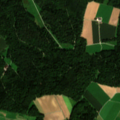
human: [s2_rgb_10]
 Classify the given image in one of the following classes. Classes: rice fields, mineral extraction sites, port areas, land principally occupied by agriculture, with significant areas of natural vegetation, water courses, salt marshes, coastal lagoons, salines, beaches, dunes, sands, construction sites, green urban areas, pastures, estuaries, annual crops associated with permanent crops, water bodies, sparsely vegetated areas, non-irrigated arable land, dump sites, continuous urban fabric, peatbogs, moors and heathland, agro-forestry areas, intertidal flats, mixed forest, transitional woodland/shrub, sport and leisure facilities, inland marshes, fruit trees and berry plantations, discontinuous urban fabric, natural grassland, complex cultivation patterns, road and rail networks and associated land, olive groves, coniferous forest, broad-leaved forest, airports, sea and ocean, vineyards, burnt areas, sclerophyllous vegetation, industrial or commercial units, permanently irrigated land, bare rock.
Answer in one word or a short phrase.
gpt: non-irrigated arable land, coniferous forest, mixed forest